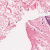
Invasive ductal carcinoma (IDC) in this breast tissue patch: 0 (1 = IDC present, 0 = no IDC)